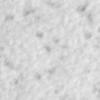
Label: no_change